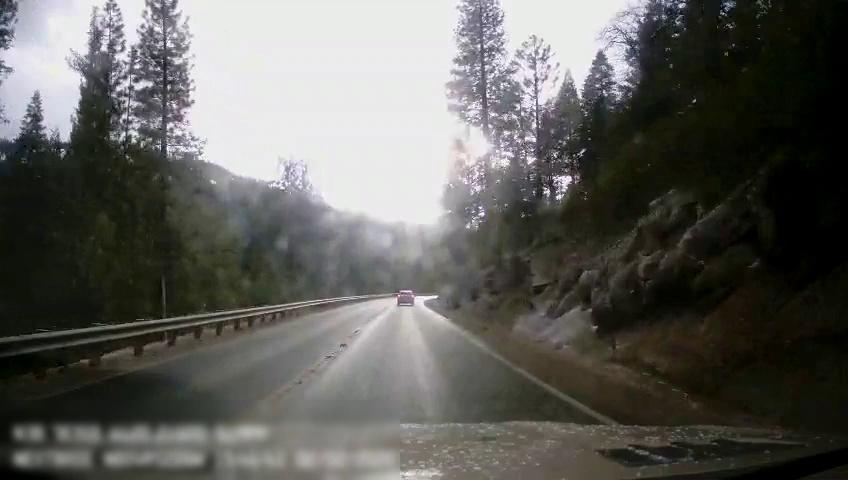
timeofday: Day
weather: Sunny
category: Drivable Space
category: Vehicles | SUV
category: Lanes | Alternate Lane